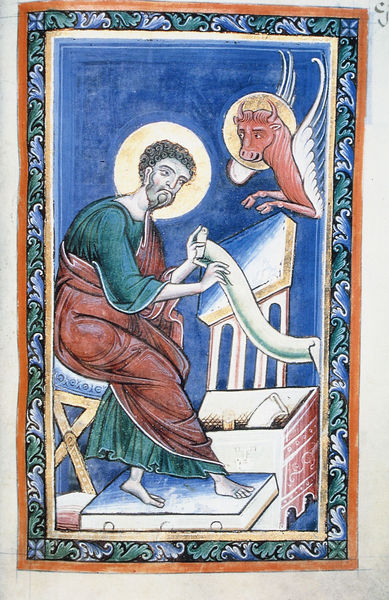
Titel: Evangeliar
Institution: Autun, Bibliothèque municipale
Schlagwörter: blau, flügel, weiss, rot, tier, malerei, rahmen, gewand, gold, sessel, engel, hocker, barfuss, heiligenschein, teufel, romanik, heiliger, schriftrolle, schreiber, heilig, stier, lektüre, ochs, markus, apostel, buchmalerei